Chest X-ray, PA view. Patient: 49 years old, sex M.
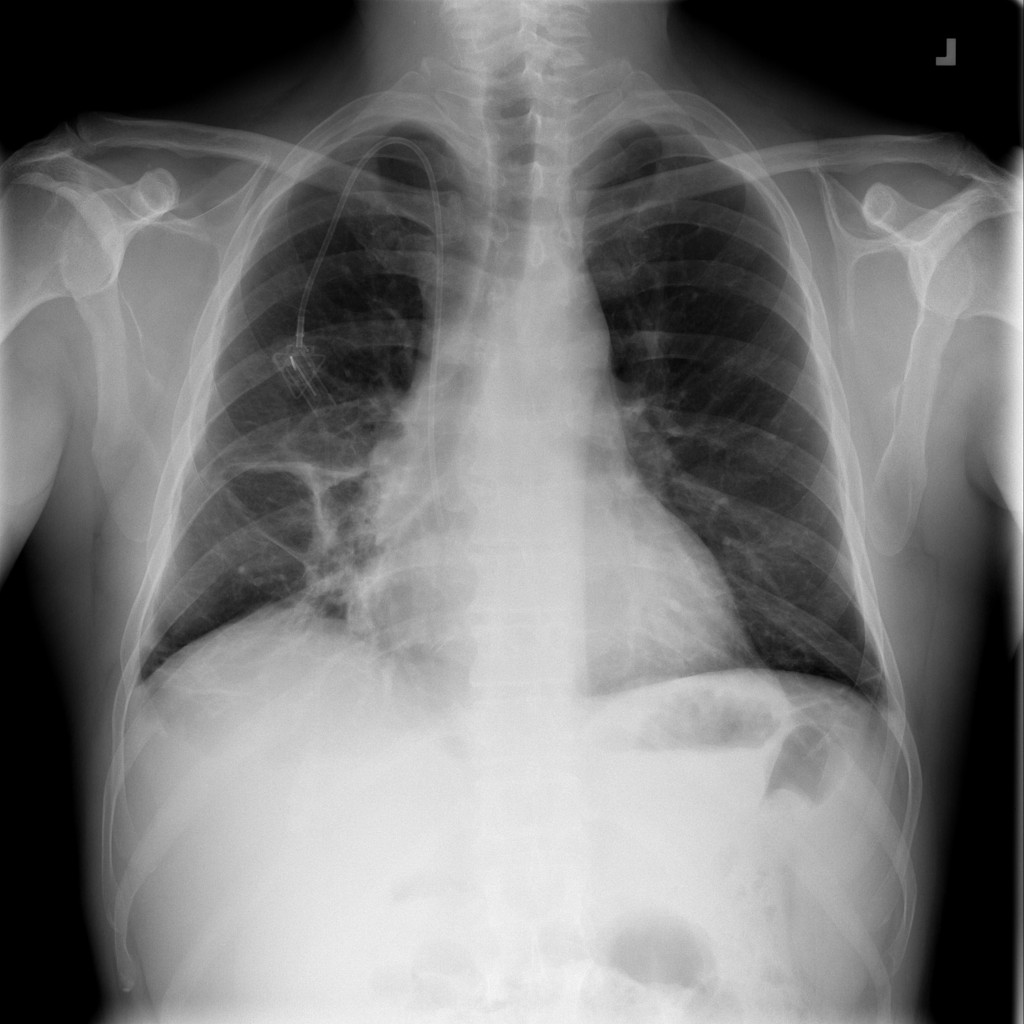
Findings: Atelectasis, Effusion